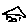
Label: house